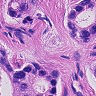
Metastatic tissue present: yes